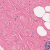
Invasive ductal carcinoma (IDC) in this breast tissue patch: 0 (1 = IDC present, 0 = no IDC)